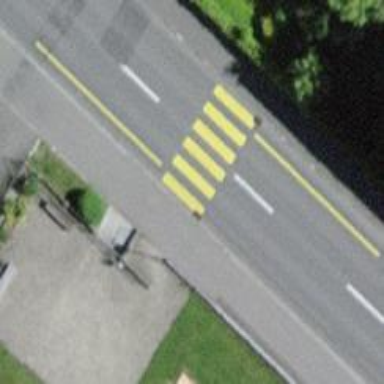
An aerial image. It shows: Zebra crossing on the road.